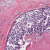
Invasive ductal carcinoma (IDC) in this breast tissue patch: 0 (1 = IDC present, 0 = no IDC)